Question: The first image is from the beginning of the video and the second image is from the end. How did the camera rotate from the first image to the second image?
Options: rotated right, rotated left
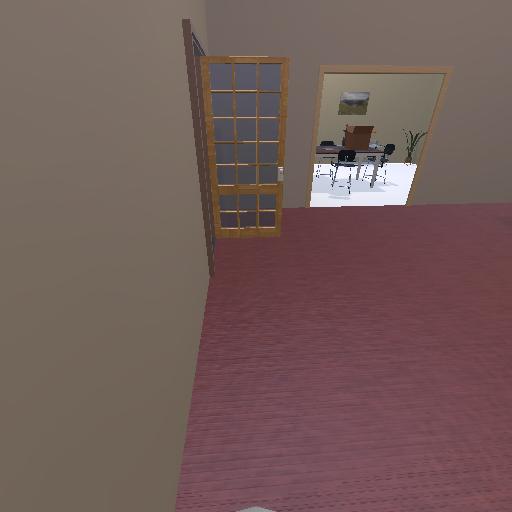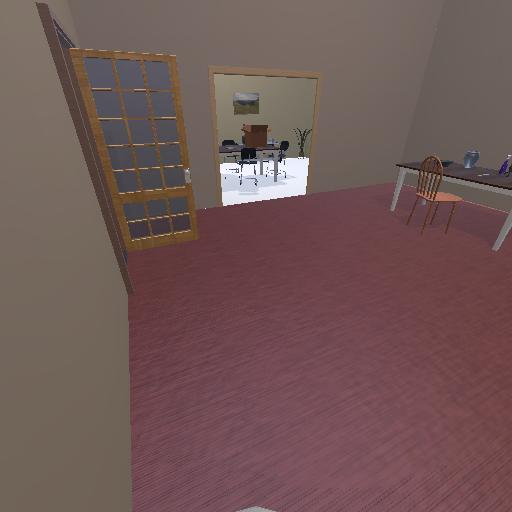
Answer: rotated right